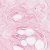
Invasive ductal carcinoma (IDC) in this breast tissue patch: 0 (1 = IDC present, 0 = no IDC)